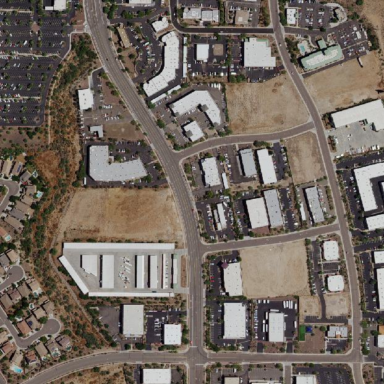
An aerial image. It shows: Retail area.